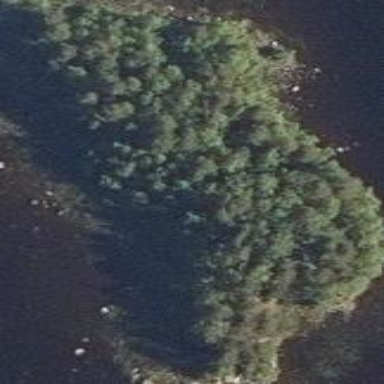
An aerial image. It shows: Islet.